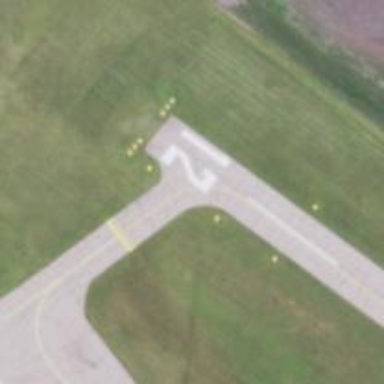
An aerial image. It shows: Image of taxiway at airport.